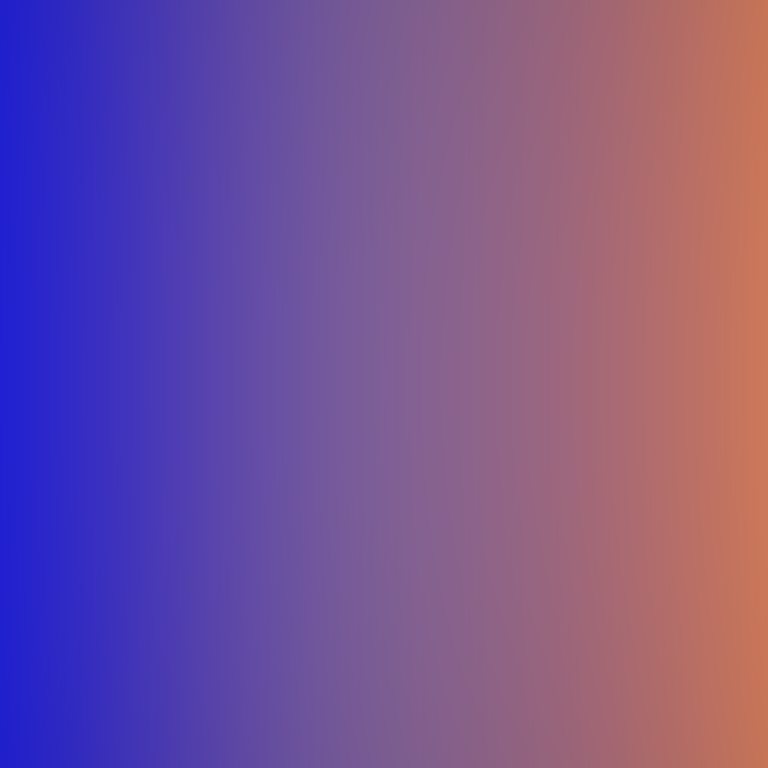
Abstract light effect, smooth gradient from deep blue to warm orange, calm atmosphere, soft glow, no room, no furniture, no objects.